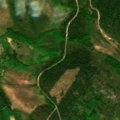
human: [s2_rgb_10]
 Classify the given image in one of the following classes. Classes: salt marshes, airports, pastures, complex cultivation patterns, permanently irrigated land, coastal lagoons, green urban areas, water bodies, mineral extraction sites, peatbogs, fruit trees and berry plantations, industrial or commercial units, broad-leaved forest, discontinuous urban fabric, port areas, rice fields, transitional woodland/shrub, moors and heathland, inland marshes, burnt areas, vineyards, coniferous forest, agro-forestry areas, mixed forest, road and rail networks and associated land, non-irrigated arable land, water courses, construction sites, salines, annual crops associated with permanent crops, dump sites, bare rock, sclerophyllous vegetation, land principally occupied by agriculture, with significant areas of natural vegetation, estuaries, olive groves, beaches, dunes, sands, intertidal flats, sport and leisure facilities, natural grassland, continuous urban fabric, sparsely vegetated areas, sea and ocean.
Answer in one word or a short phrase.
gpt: broad-leaved forest, coniferous forest, mixed forest, transitional woodland/shrub